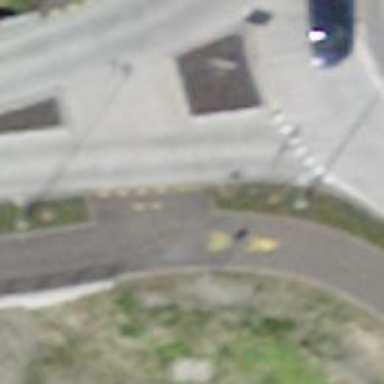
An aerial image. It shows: Secondary road with asphalt surface.